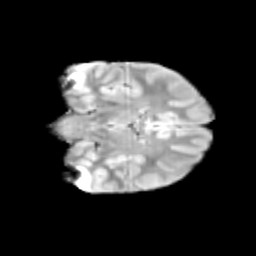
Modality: T2w
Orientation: coronal
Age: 12
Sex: male
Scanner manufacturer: siemens
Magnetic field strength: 3 T
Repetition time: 3.8 s
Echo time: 0.07 s